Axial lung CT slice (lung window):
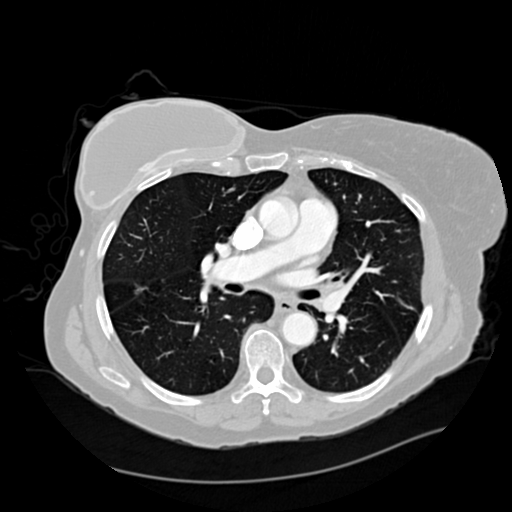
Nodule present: yes
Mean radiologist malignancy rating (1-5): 4